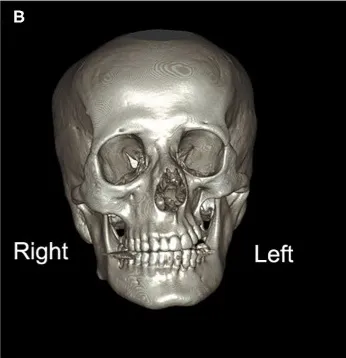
Brain computed tomography images. (B) A three-dimensional image of the brain depicting atrophy of the orbit, zygomatic bone, and teeth on the left side.
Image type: radiology (ct)